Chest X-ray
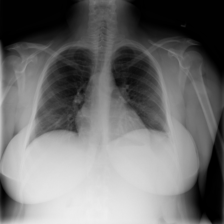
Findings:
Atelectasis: negative
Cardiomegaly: negative
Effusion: negative
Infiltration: negative
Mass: negative
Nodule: negative
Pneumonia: negative
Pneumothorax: negative
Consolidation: negative
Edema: negative
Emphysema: negative
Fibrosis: negative
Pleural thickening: negative
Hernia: negative